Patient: sex F, age 51
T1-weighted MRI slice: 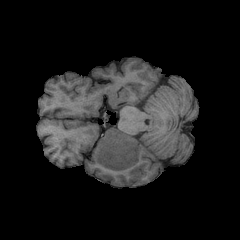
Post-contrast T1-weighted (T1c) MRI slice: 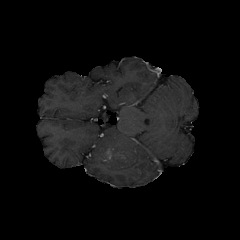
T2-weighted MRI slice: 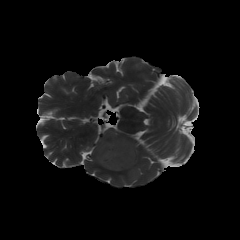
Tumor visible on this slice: yes
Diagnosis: Glioblastoma, IDH-wildtype
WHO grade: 4